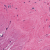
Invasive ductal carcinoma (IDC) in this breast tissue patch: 0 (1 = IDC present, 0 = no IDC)